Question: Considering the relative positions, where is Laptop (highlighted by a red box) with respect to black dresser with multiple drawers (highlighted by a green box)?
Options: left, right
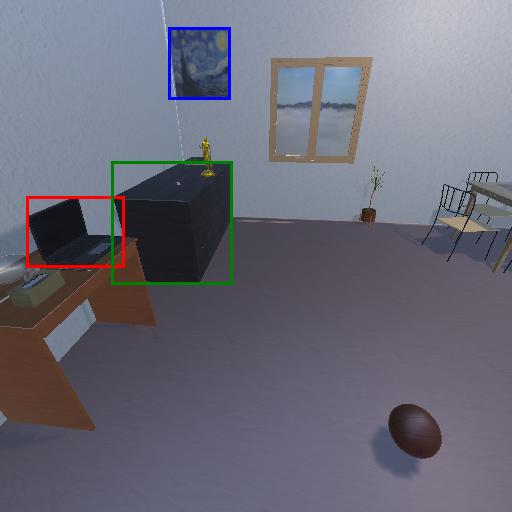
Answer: left